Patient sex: F
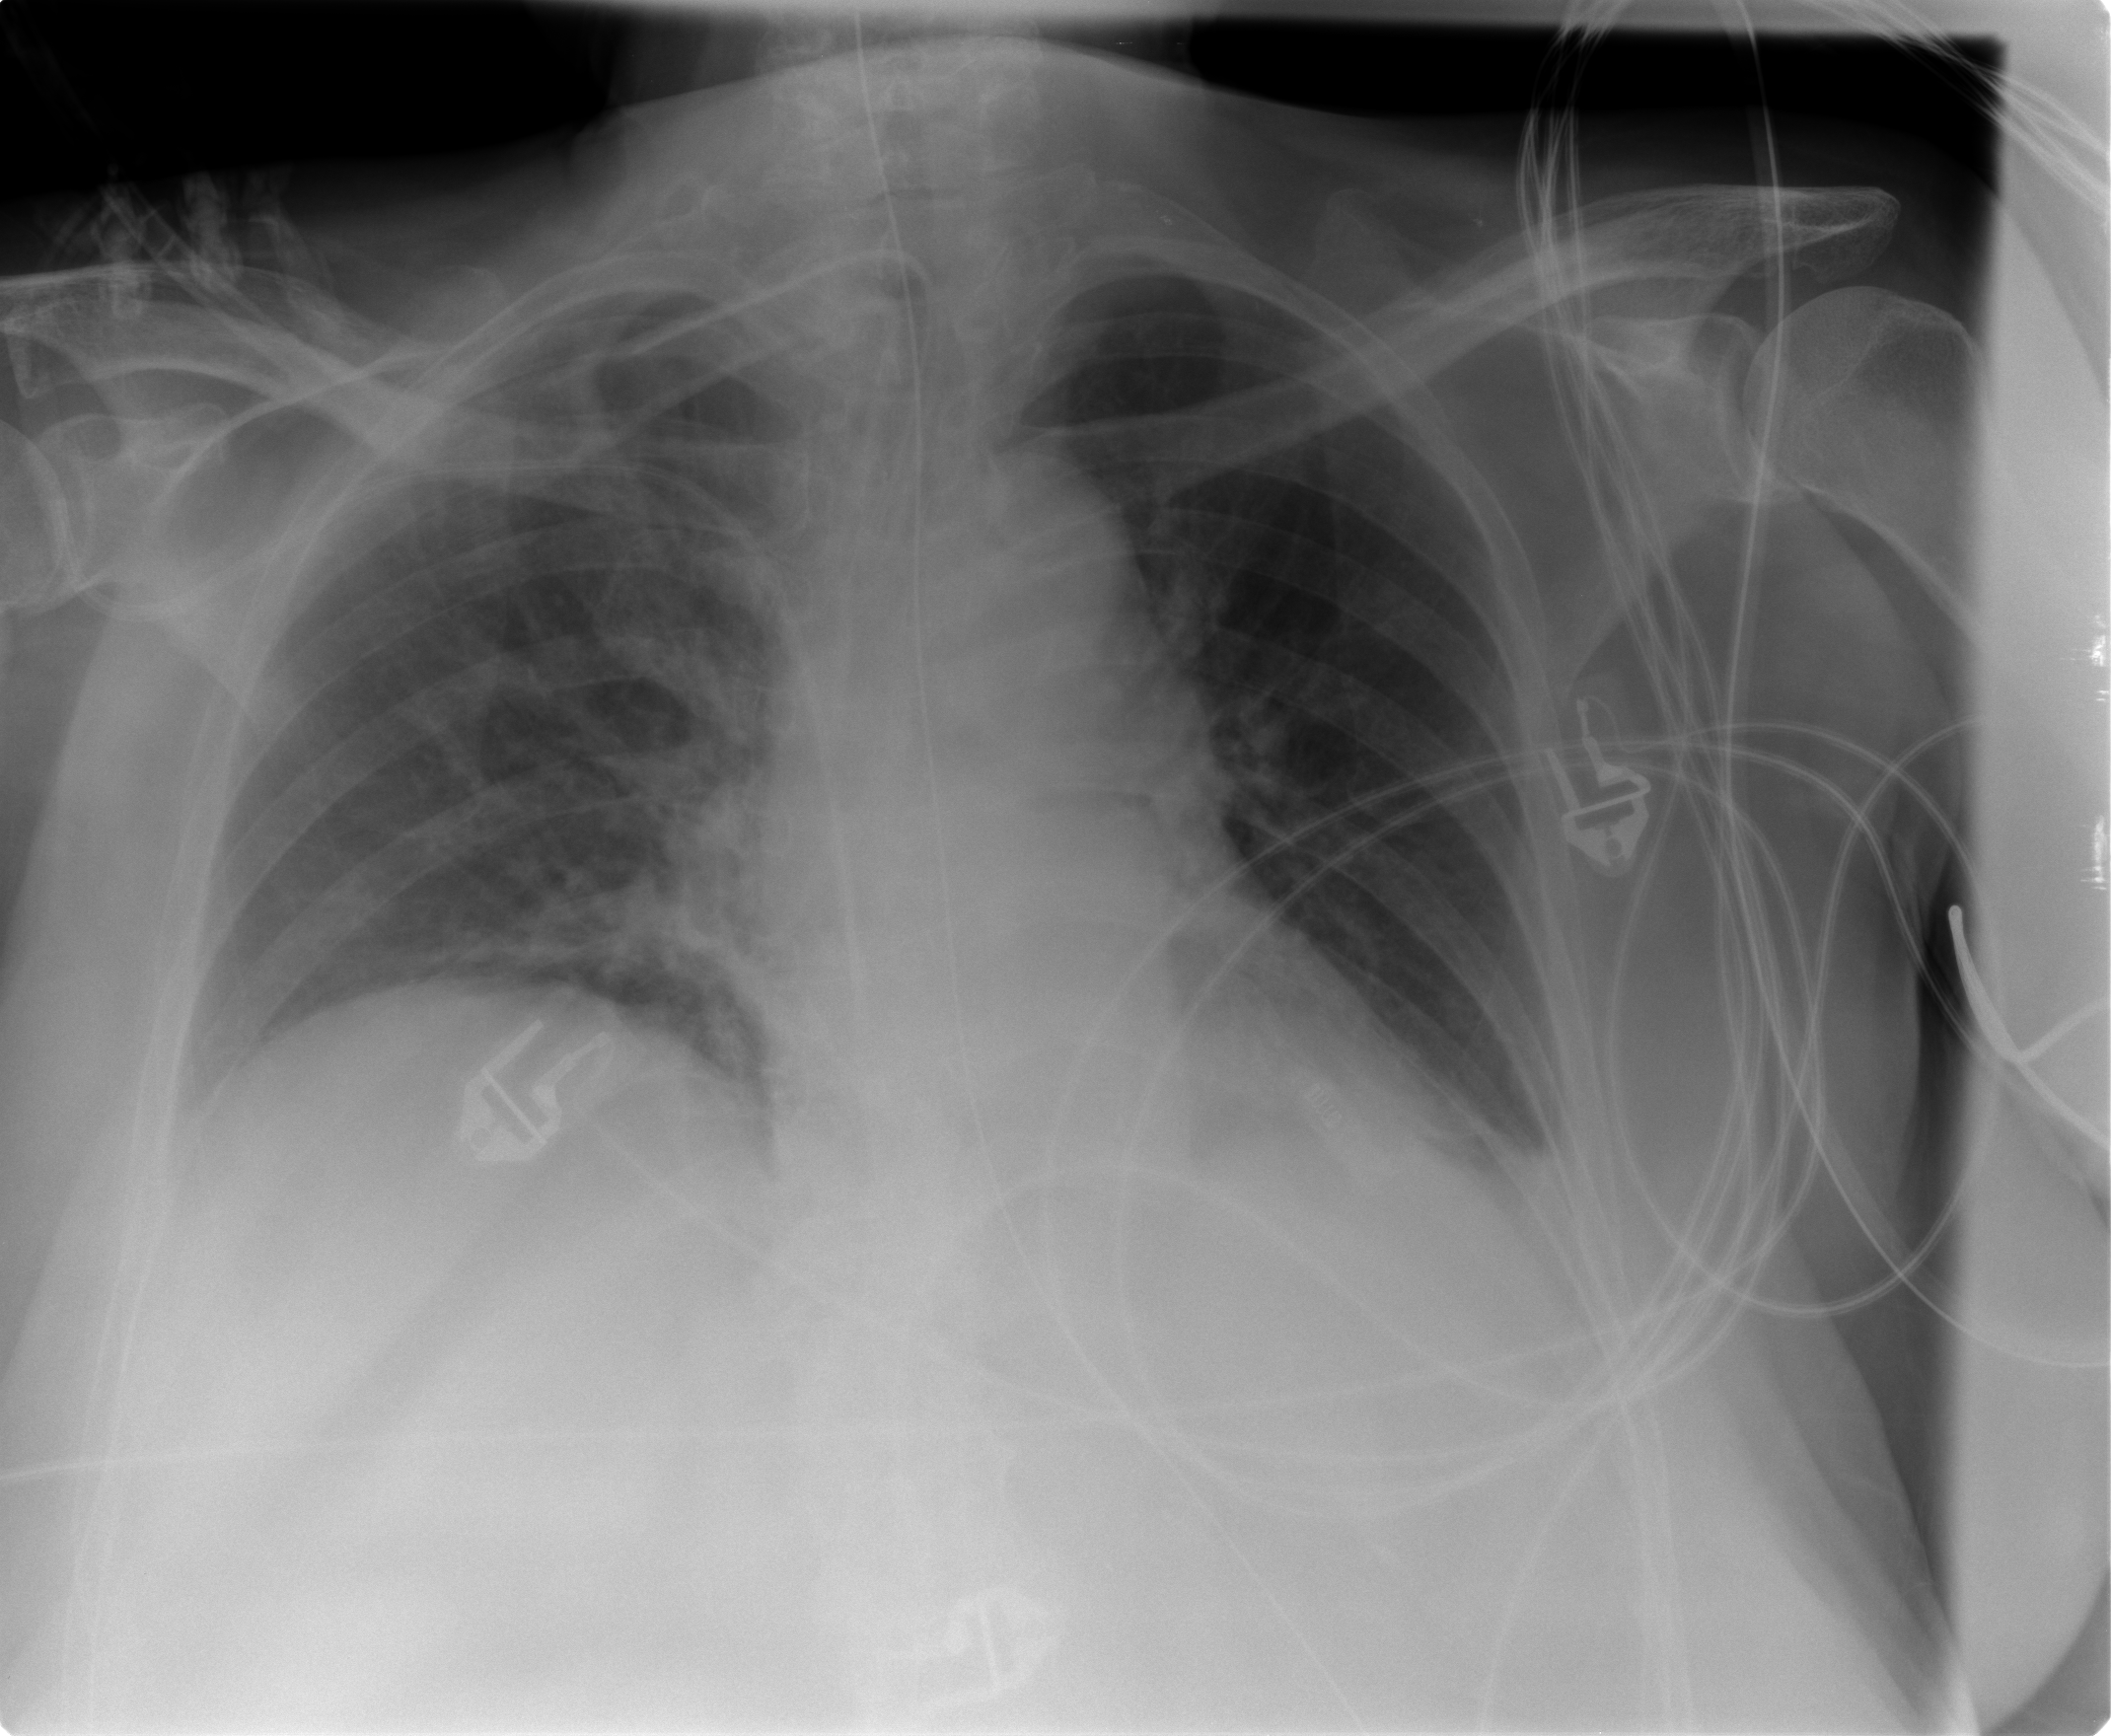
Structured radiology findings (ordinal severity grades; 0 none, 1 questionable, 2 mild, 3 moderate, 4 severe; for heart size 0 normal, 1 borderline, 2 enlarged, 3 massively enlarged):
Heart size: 2
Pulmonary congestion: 0
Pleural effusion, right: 1
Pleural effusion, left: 1
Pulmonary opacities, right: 1
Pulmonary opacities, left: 0
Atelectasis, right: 1
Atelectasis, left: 0